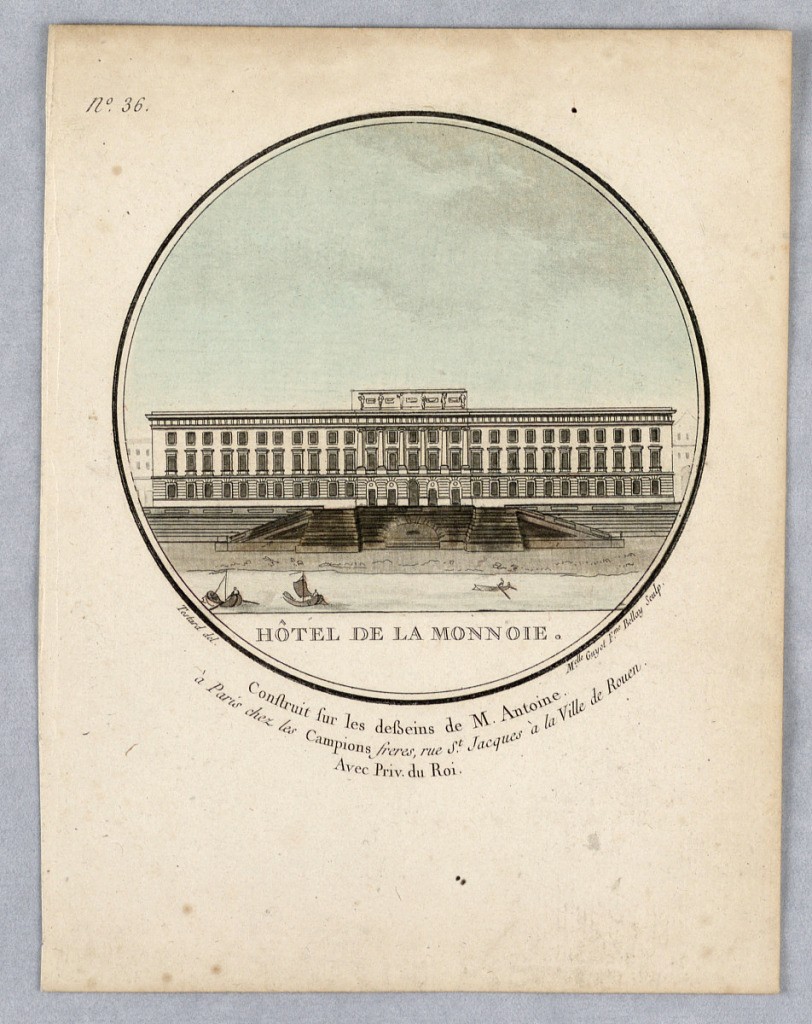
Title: Hôtel de la Monnaie, Plate 36 of Vues Pittoresques de Principaux édifices de Paris
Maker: Mlle Guyot, active 18th c.
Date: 1792
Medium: Engraving, brush and watercolor on paper
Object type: Print
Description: View of the Hotel de la Monnaie from across the river; three small boats on the water. Title, artists' and publisher's (and architect's) names below.